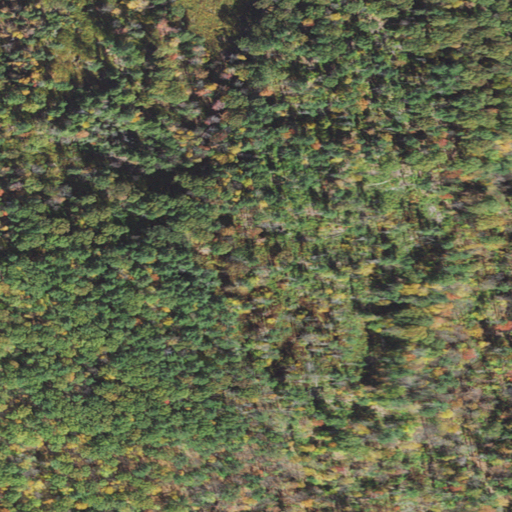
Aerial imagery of mountain in New Hampshire named Grays Hill containing mixed forest, evergreen forest, and deciduous forest